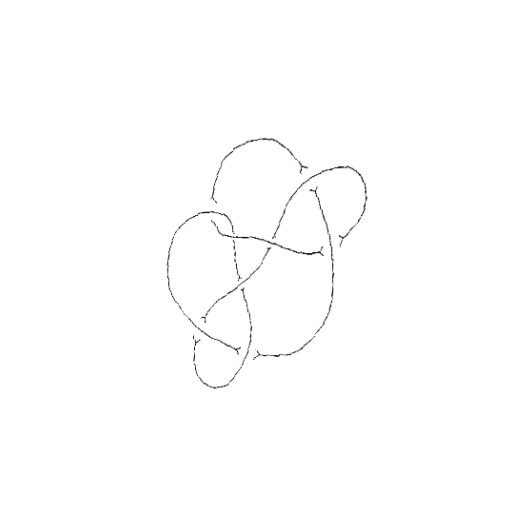
Crossing number: 8